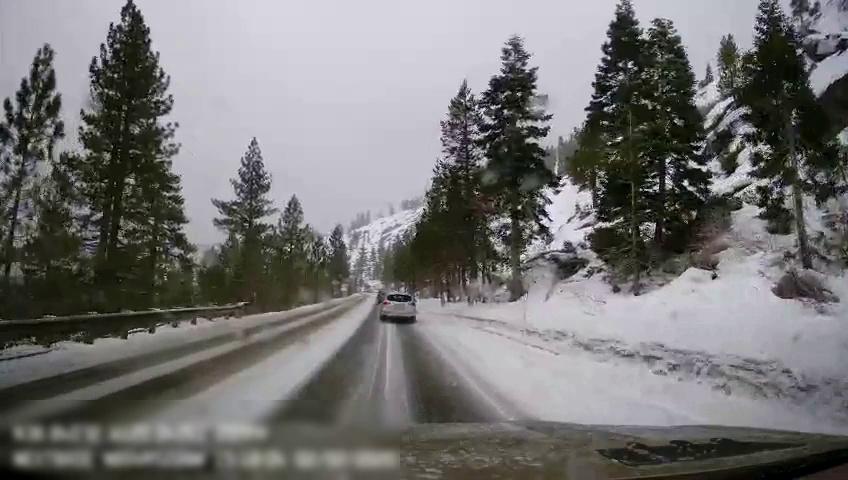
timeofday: Day
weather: Snowy
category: Drivable Space
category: Vehicles | Car
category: Vehicles | Car